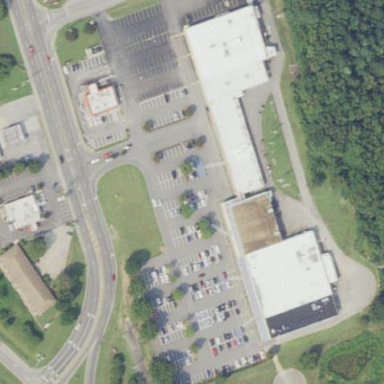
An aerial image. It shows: Retail area.